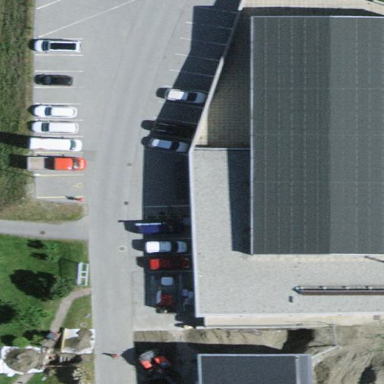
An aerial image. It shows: Parking area with surface.